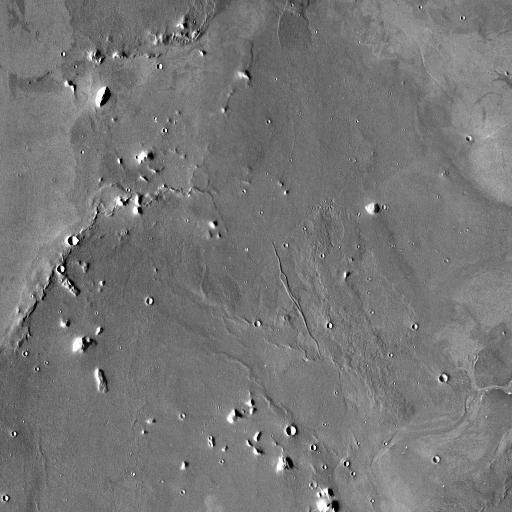
Crater classes present: Background, Other